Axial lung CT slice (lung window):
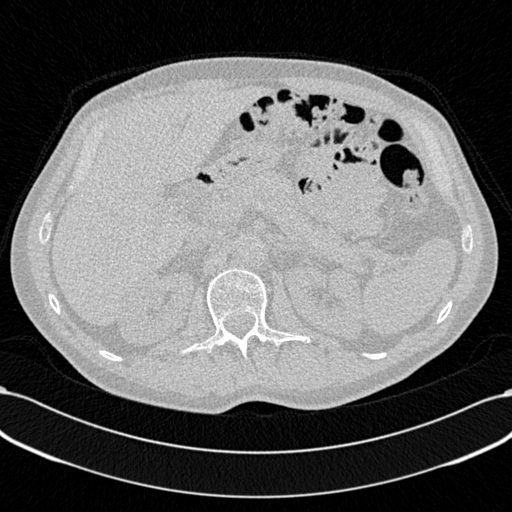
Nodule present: no